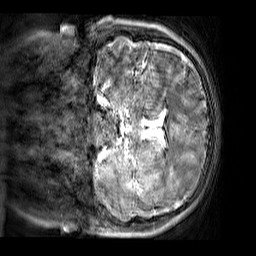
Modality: T2w
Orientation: coronal
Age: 10
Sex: male
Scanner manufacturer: siemens
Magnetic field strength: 3 T
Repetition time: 3.2 s
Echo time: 0.408 s